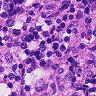
Metastatic tissue present: no